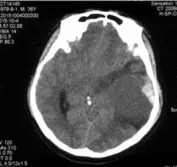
Preoperative brain CT and MRI images. (A and B) Axial view, CT images.
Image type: radiology (ct)